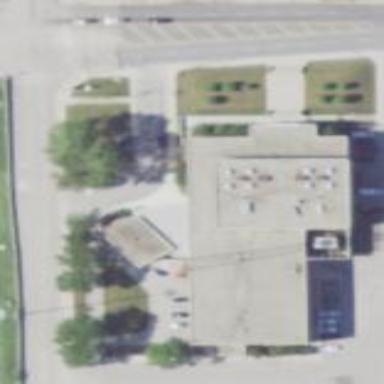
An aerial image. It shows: Public building serving as police station.